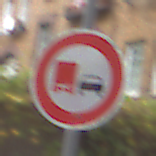
Verkehrszeichen: UeberholverbotKraftfahrzeuge
Umgebung: Outdoor, Urban
Tageszeit: MorningAfternoon
Wetter: Overcast
Licht: Natural
Jahreszeit: NotSpecified
Kontrast: LowContrast